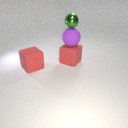
small green metal sphere above large red rubber cube